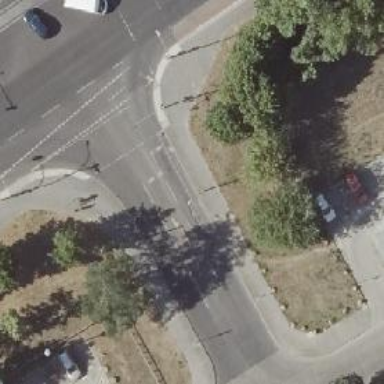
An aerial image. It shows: Road with traffic signals.